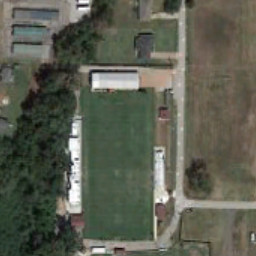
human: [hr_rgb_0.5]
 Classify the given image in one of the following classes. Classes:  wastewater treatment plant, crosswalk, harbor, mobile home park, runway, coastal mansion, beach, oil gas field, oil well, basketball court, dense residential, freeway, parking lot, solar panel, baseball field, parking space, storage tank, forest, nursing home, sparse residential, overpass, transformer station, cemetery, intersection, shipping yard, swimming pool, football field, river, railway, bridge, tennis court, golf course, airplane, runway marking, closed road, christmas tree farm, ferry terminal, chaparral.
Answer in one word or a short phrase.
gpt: football field